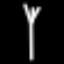
Label: fork